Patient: sex F, age 26
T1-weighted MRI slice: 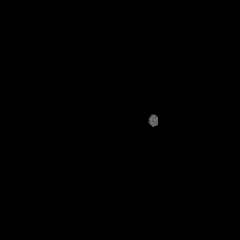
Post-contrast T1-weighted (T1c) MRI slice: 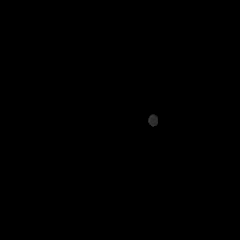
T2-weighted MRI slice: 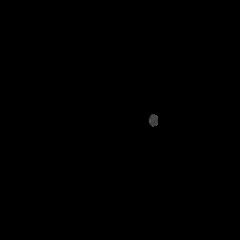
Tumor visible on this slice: no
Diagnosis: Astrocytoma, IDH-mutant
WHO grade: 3